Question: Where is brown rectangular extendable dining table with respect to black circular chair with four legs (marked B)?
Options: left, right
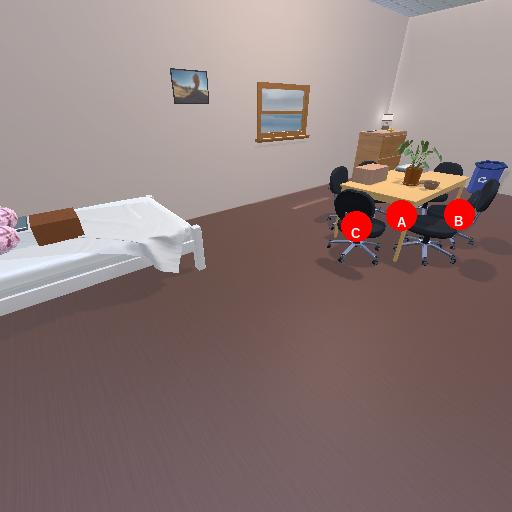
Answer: left